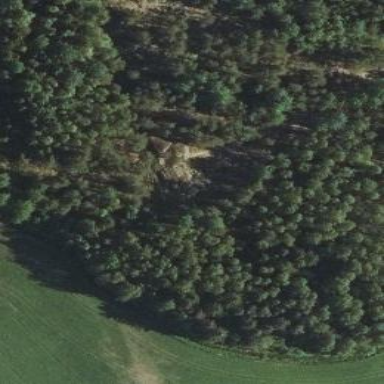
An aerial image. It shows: Landscape of bare rock.